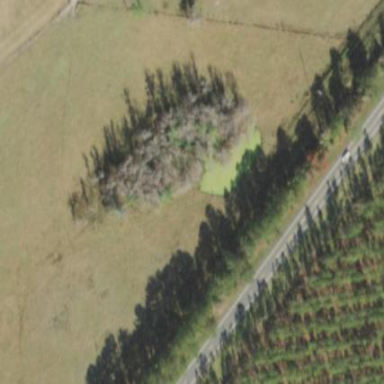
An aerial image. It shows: Swamp in wetland area.